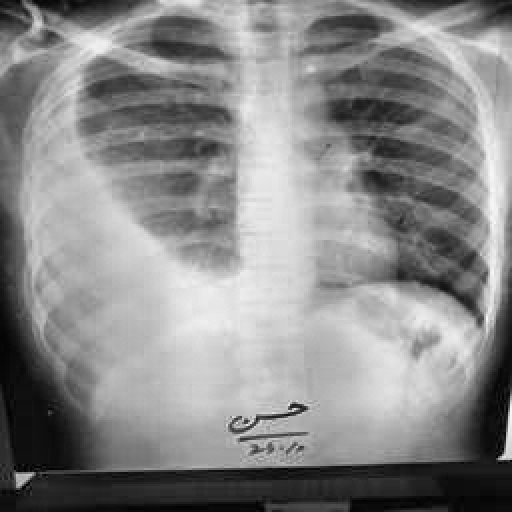
Finding: TUBERCULOSIS